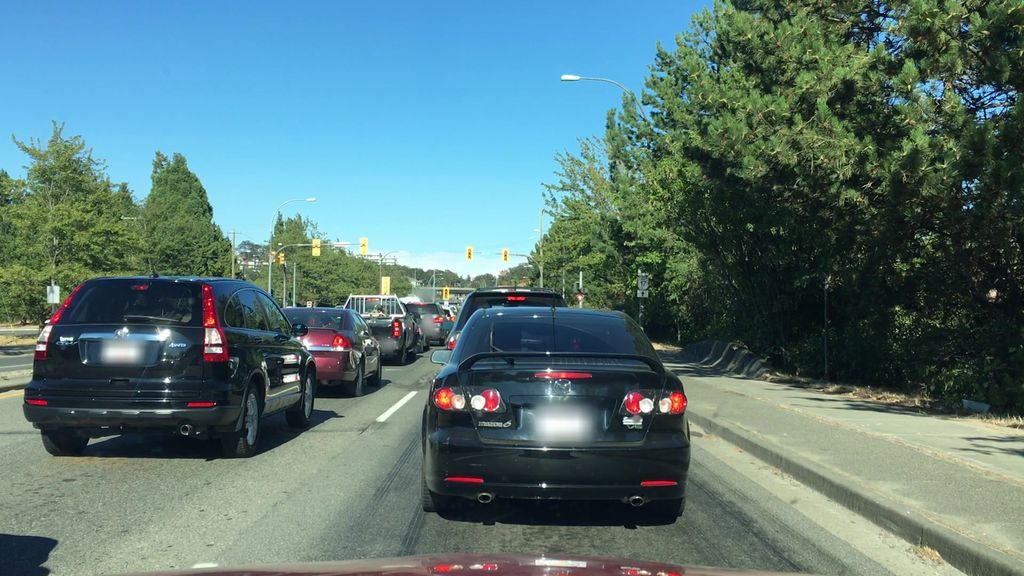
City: victoria